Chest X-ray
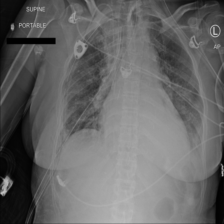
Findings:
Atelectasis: positive
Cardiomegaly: negative
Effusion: negative
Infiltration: negative
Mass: negative
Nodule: negative
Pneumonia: negative
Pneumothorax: negative
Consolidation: positive
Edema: negative
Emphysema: positive
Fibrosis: negative
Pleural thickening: negative
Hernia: negative